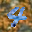
Label: 4